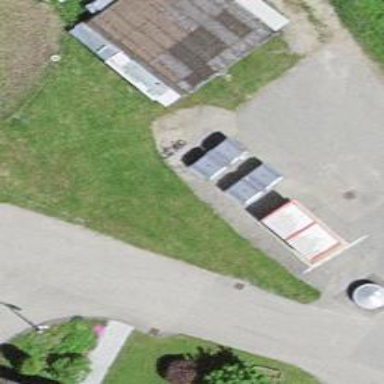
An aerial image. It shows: Waste disposal facility for recycling cans.